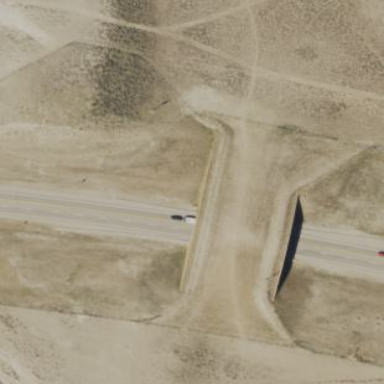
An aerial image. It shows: Wildlife crossing bridge over grassland area.